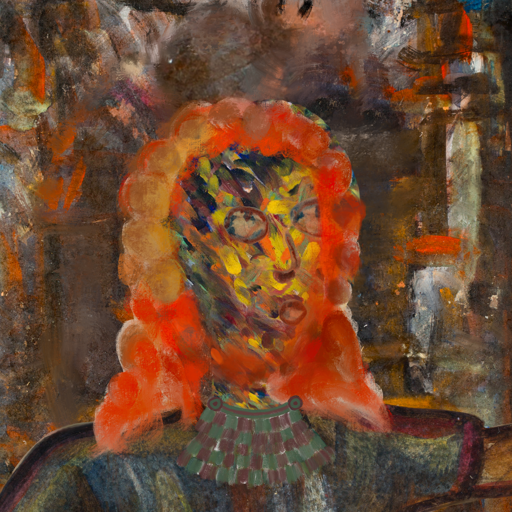
Background: GypsyQueen, Head And Neck Side: An_Impression, Face Side: Orphan, Bust: Mosgoul, Hair Side: Rupkatha, Head Accessory: Blank, Second Necklace: After_Raid, Necklace: Blank, Baby: Blank